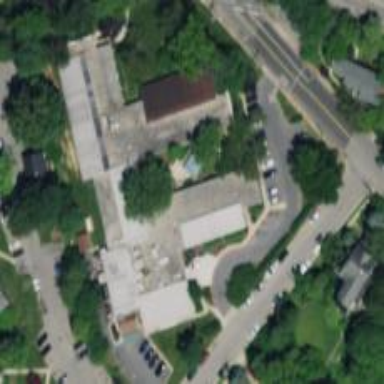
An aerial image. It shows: Building that serves as nursing home.